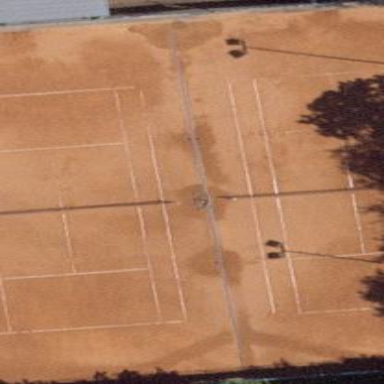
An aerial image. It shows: Tartan tennis court in leisure land pitch.